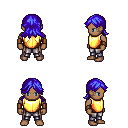
a pixel art fantasy rpg character, male body template, human, dark skin, gold chest armor, metal pants, blue loose hair, leather bracers, four views (front, back, left, right), 2x2 character sprite sheet, small pixel art, hard edges, no anti-aliasing